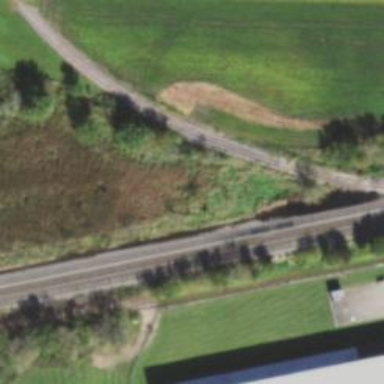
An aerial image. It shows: Disused railway yard.